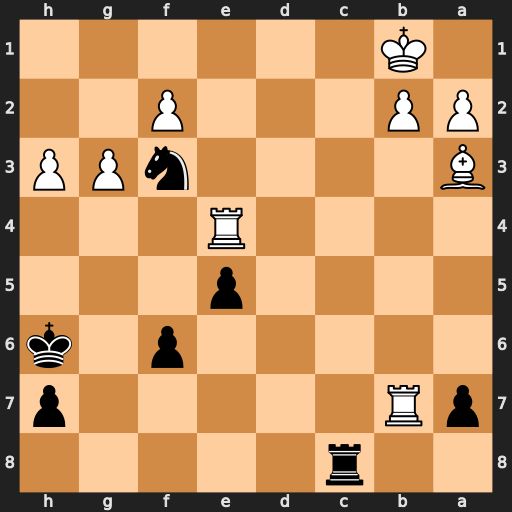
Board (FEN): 2r5/pR5p/5p1k/4p3/4R3/B4nPP/PP3P2/1K6
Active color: b
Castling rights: -
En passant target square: -
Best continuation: Nd2+ Ka1 Rc1#